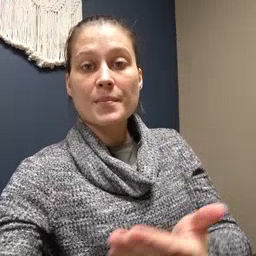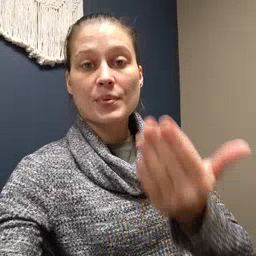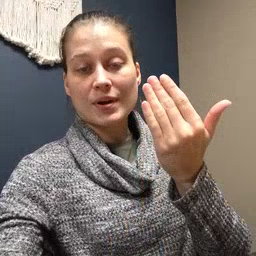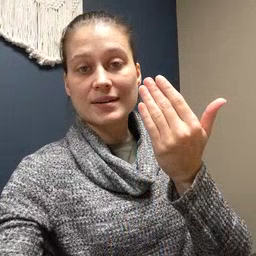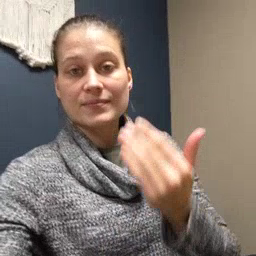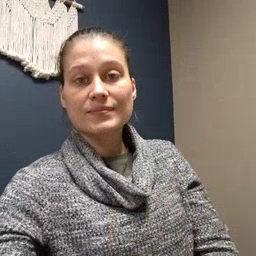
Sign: morning